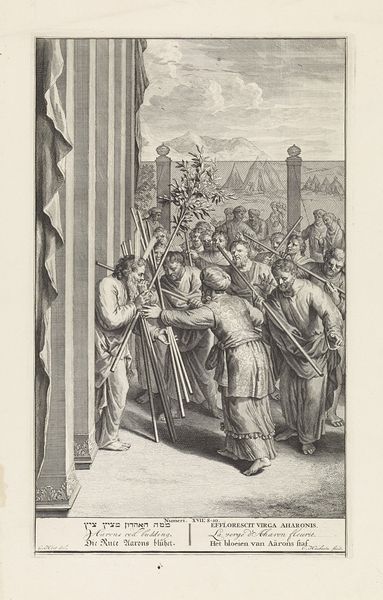
Titel: Mozes toont de bloeiende staf van Aäron aan de stamhoofden
Künstler: Cornelis Huyberts
Standort: Amsterdam
Institution: Rijksmuseum
Schlagwörter: gravure, colonnade, jésus, rassemblement, croix, gui, attroupement